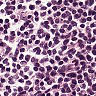
Metastatic tissue present: no